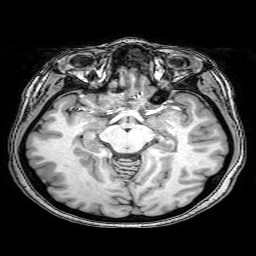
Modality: T1w
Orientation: coronal
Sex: female
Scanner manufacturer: philips
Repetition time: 0.008093 s
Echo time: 0.0037 s